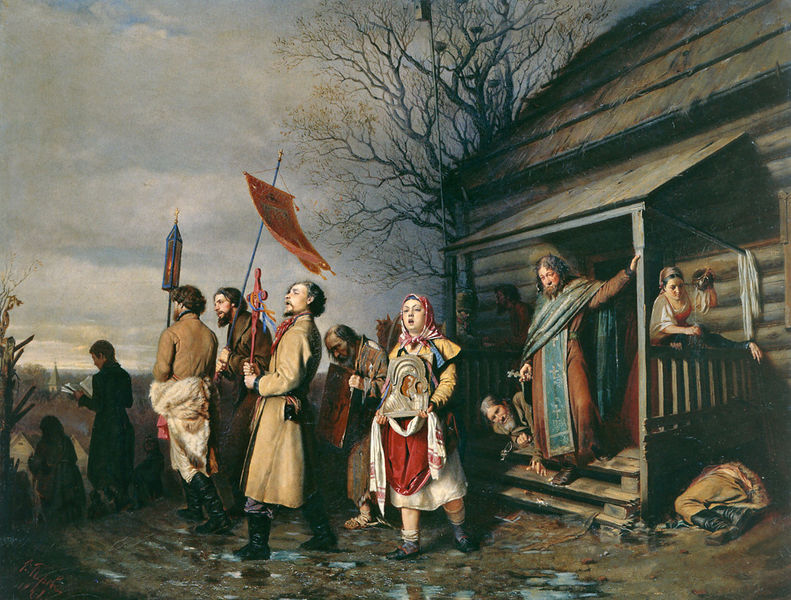
Titel: Osterprozession auf dem Lande
Künstler: Wassili Perow
Institution: Moskau, Staatliche Tretjakow Galerie
Schlagwörter: baum, gemälde, mann, wasser, frau, männer, haus, hütte, fahne, bäuerin, spuren, wetter, kopftuch, stufen, regen, veranda, alter, buch, kreuz, gebet, pfarrer, singen, fall, priester, prozession, vordach, reliquie, matsch, vogelhäuschen, vogenhaus